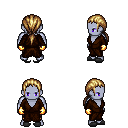
a pixel art fantasy rpg character, male body template, dark elf, purple skin, brown robe, gold greaves, blonde ponytail hairstyle, gold gloves, gray slippers, four views (front, back, left, right), 2x2 character sprite sheet, small pixel art, hard edges, no anti-aliasing